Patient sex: M
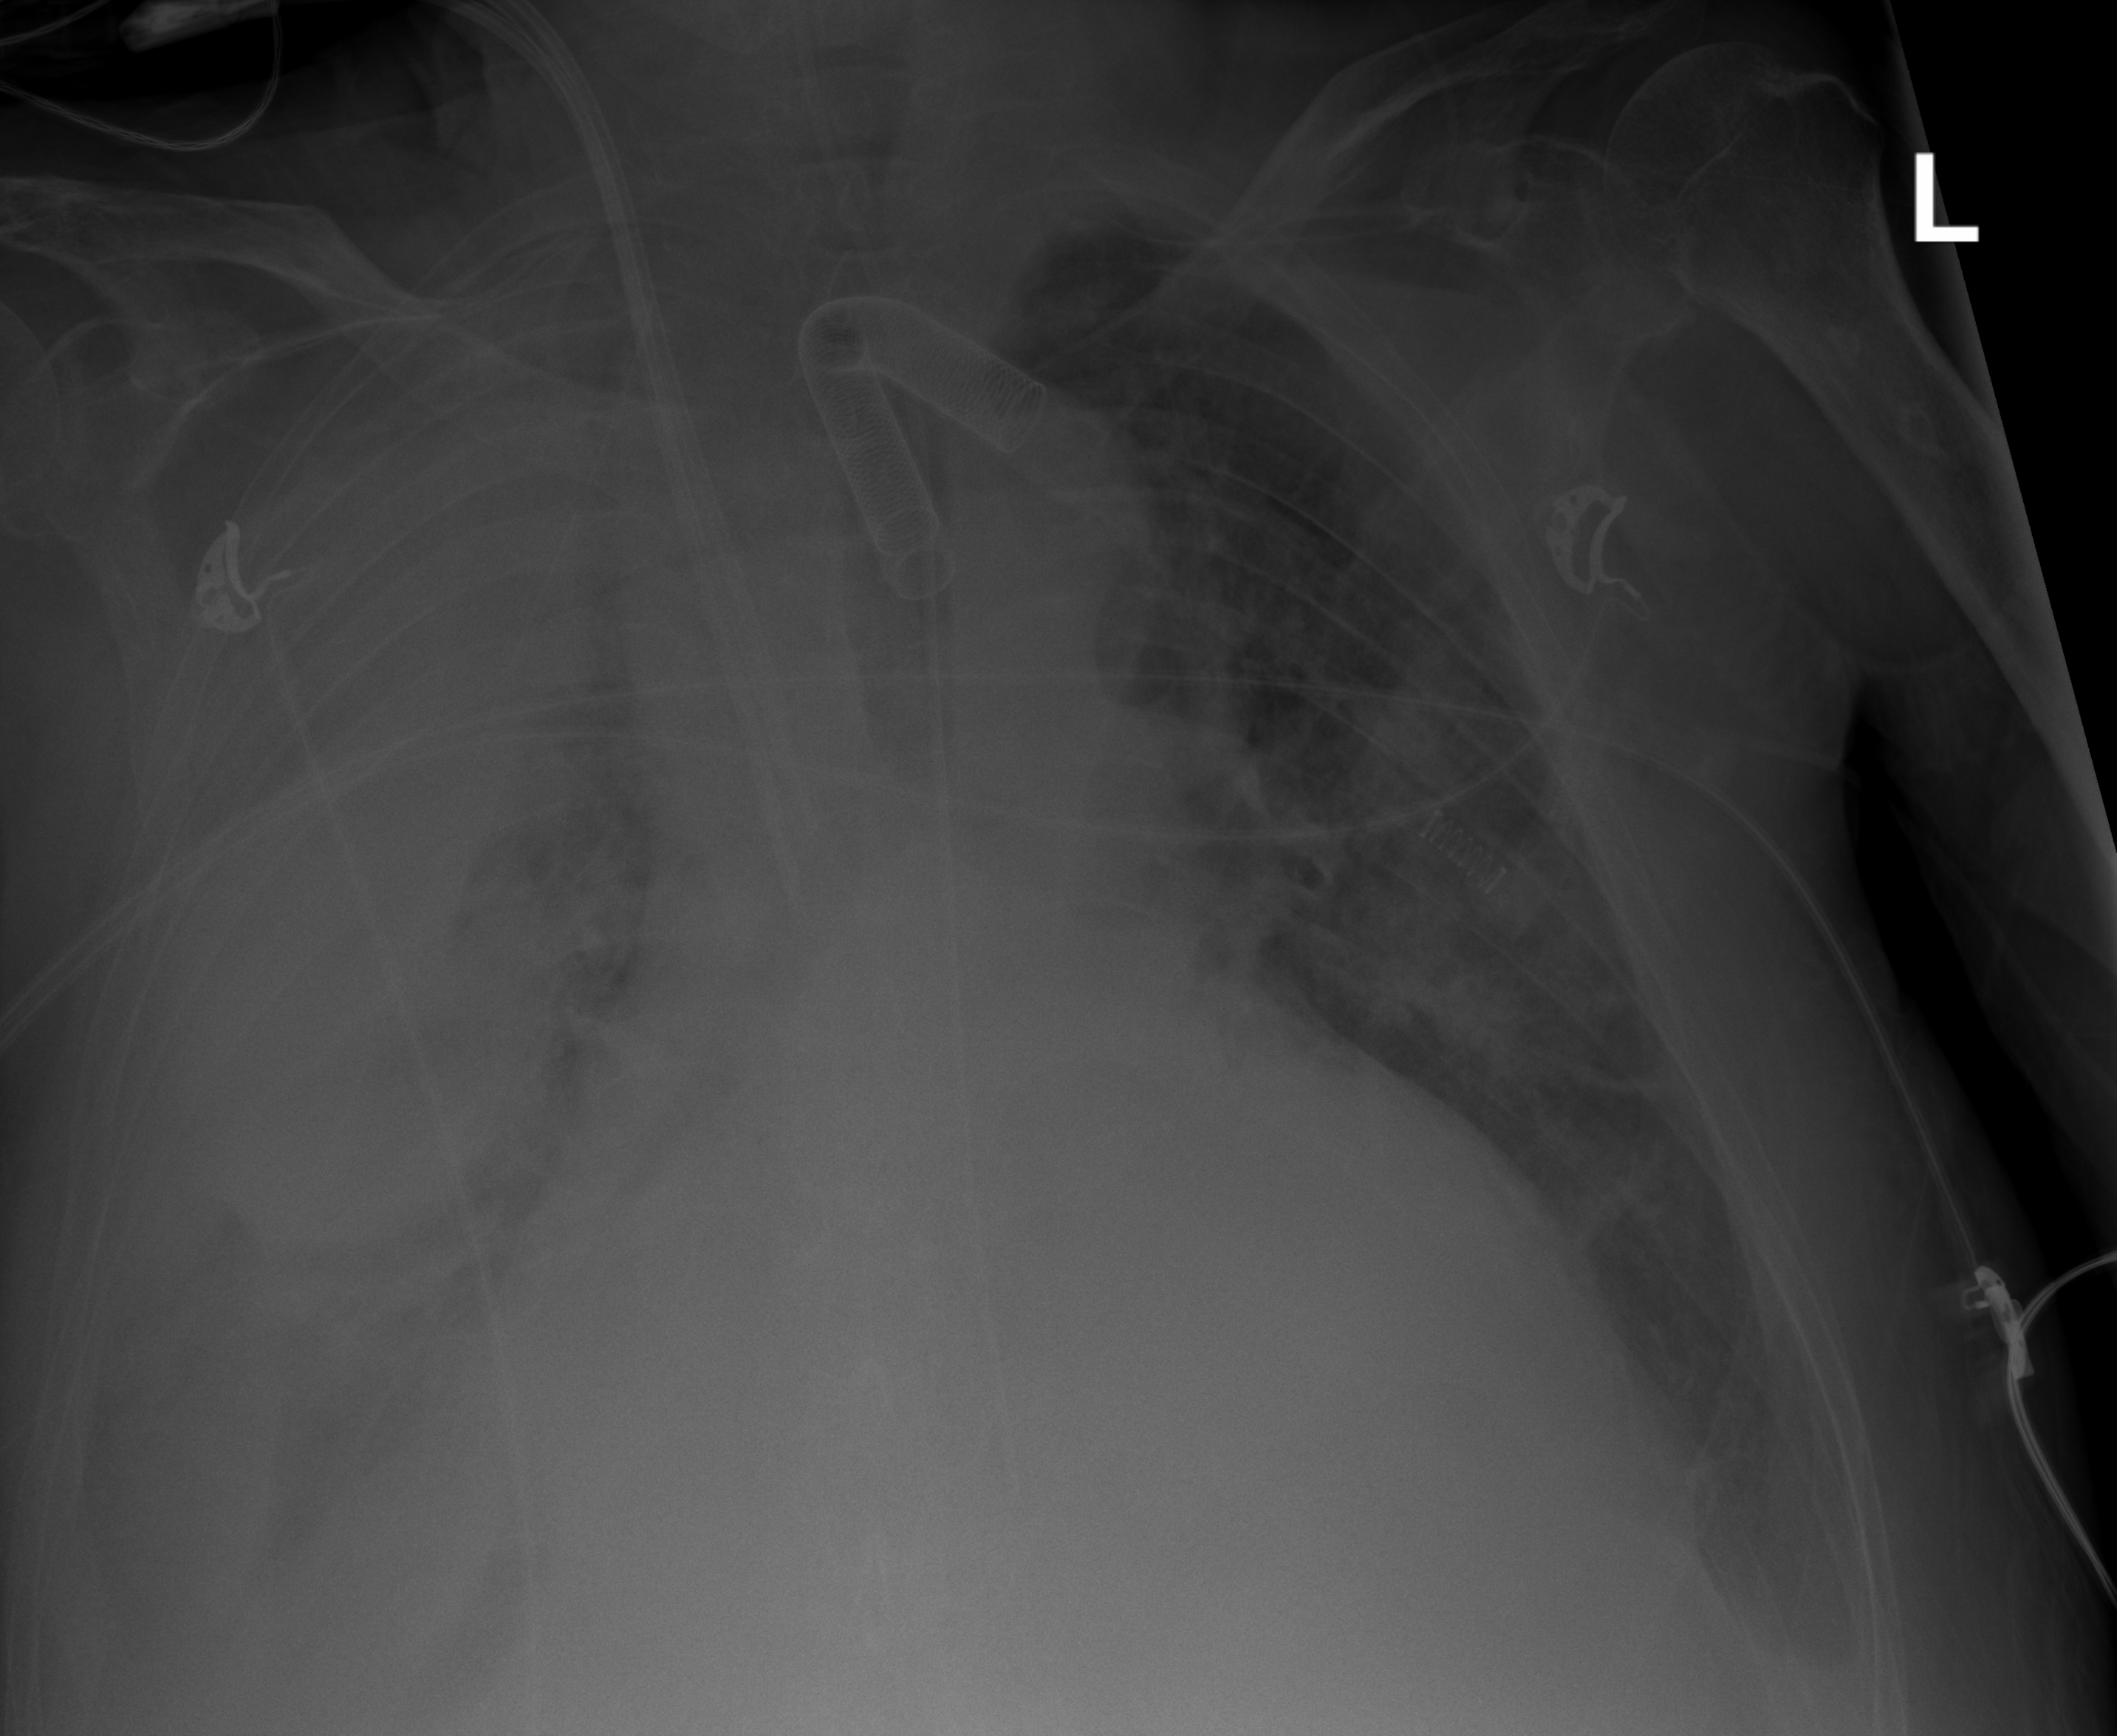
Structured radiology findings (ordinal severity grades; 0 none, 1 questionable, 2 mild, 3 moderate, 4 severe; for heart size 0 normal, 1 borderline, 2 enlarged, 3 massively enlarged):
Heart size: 1
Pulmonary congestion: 3
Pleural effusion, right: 4
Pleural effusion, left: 2
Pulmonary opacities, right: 3
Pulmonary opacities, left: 3
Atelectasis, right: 4
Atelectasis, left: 3